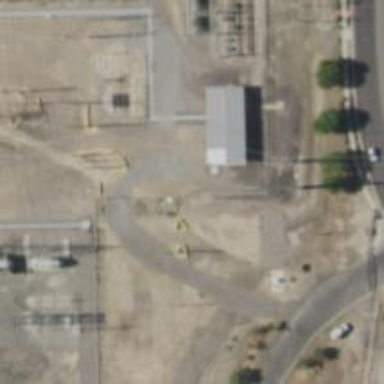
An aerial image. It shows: Power pole.